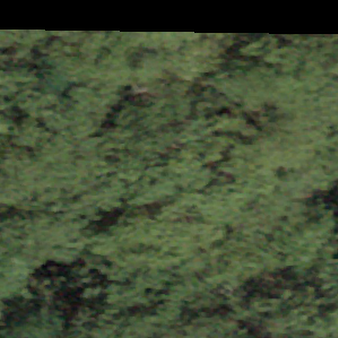
Label: other